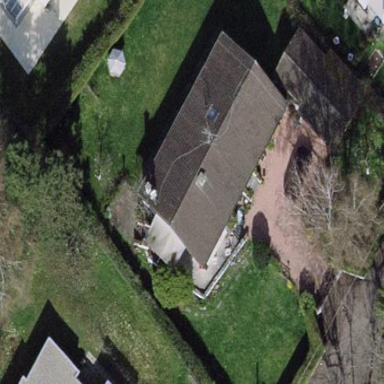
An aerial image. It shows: Garden enclosed by fence.